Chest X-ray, PA view. Patient: 21 years old, sex M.
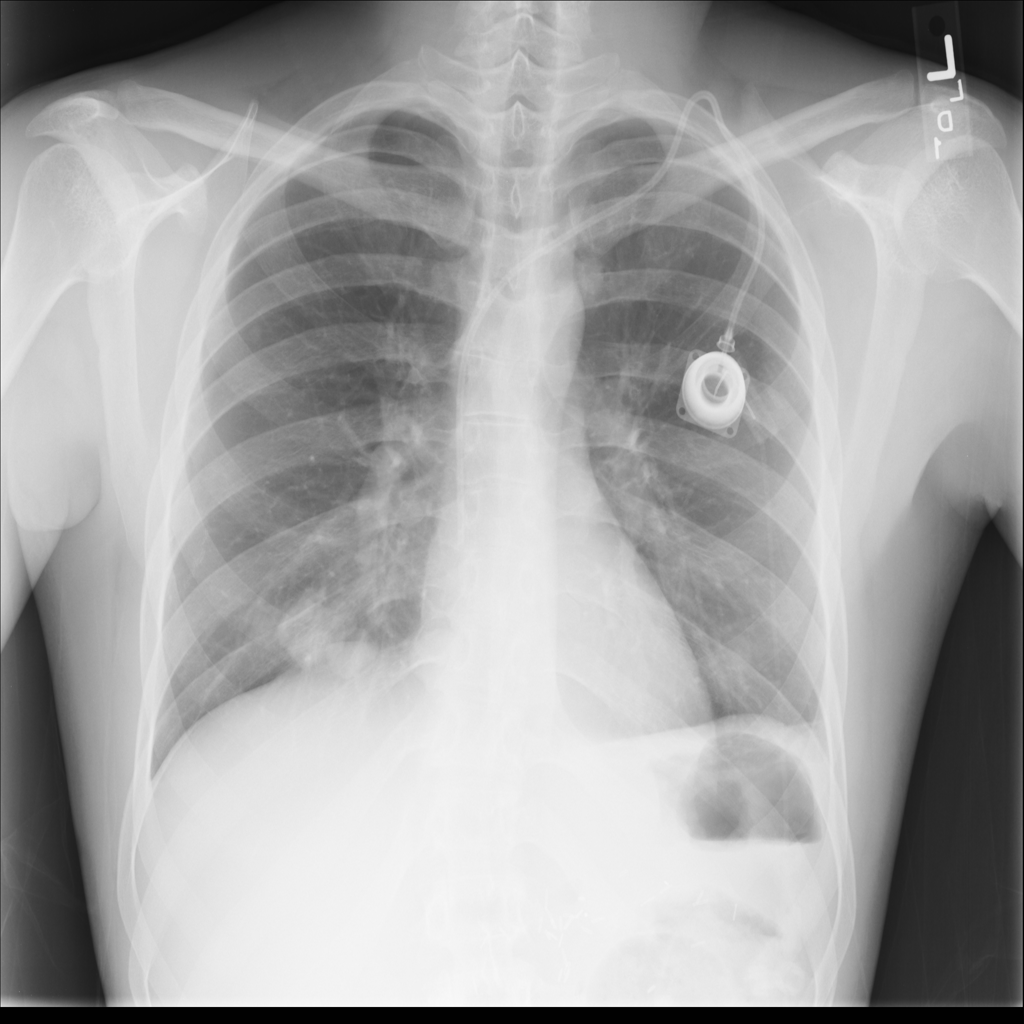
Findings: Consolidation